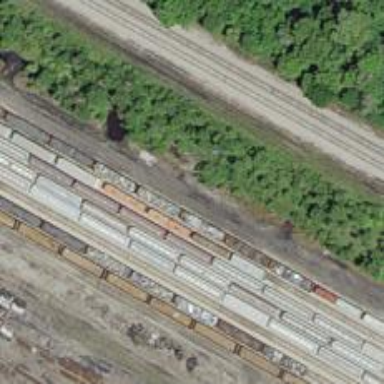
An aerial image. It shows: Railway siding for service.